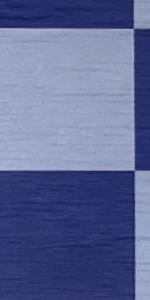
Label: Empty